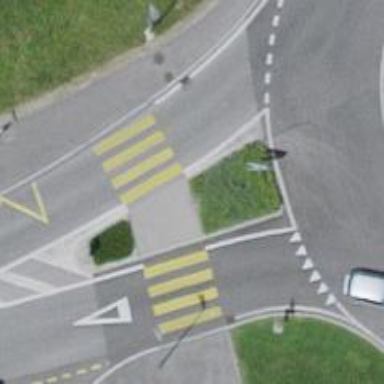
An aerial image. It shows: Kerb serving as barrier.